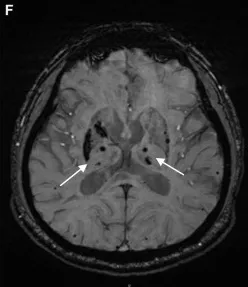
The magnetic resonance imaging (MRI) images of the patient. Basal ganglia. White arrows) on susceptibility weighted imaging (SWI).
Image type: radiology (mri)